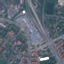
Land use / land cover class: Highway